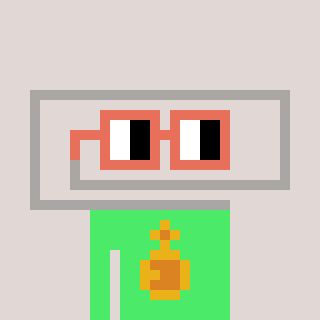
a pixel art character with square orange glasses, a paperclip-shaped head and a teal-colored body on a warm background